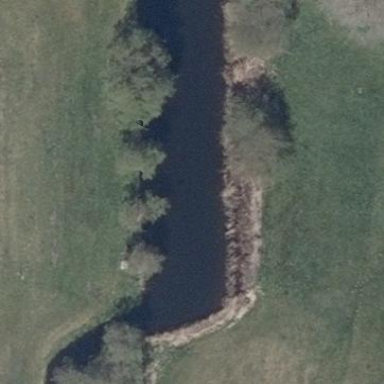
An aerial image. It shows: Peaceful pond surrounded by nature.